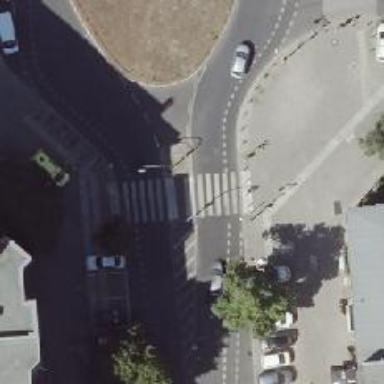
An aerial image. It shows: Marked footway crossing with central island.